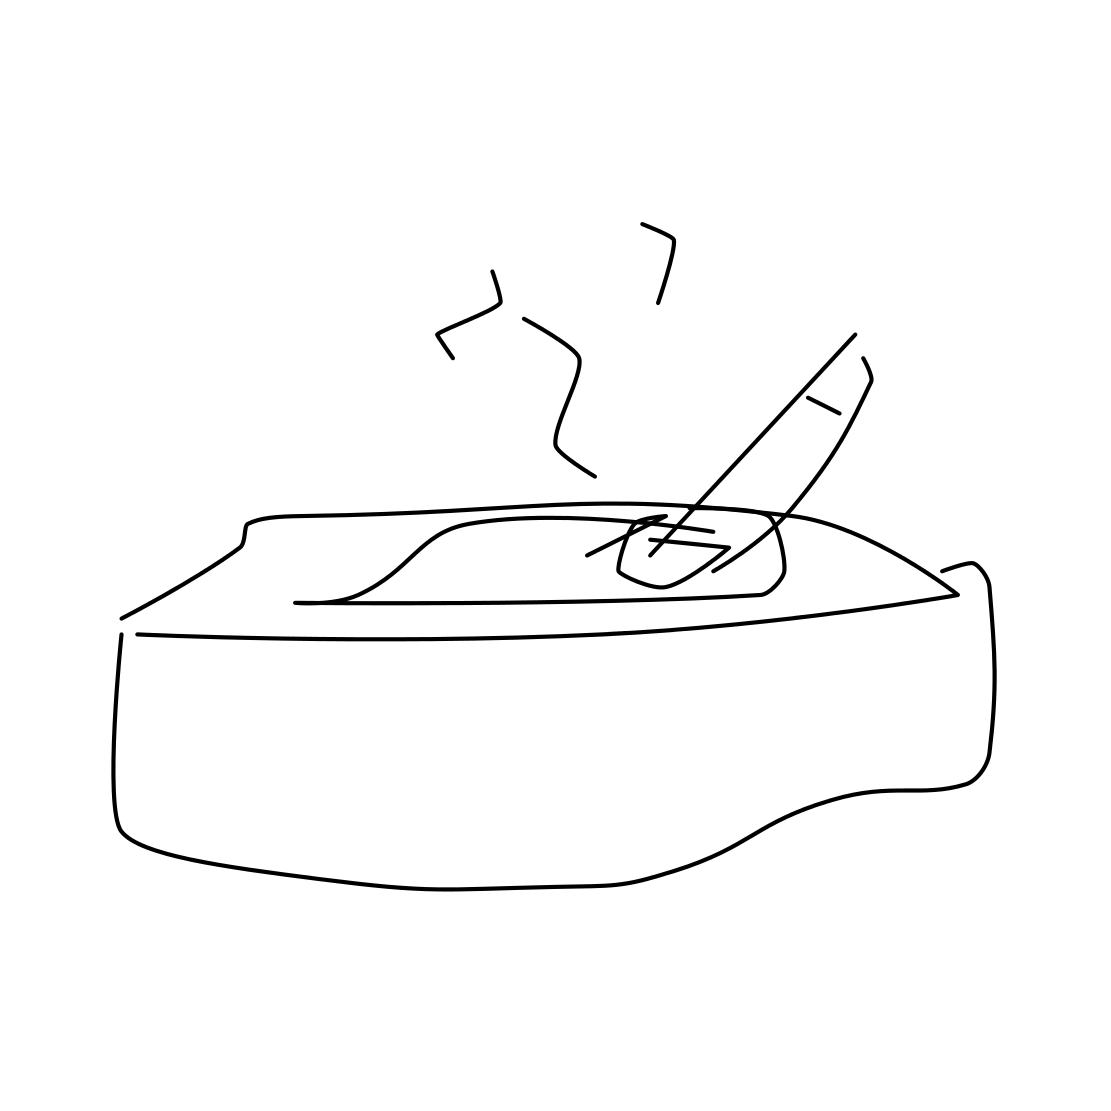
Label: ashtray